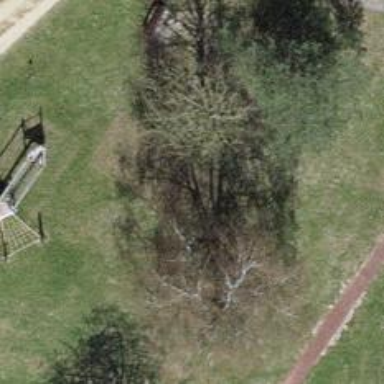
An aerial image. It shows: Playground area for leisure land.